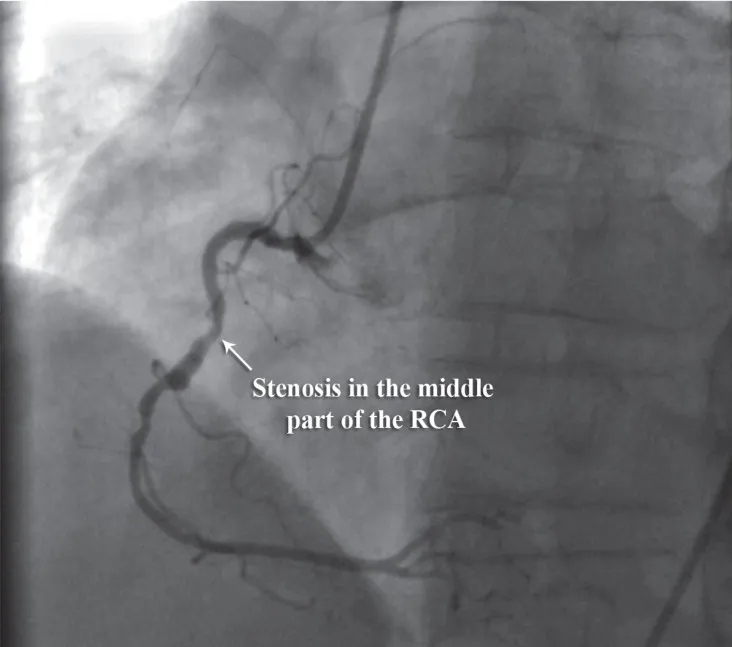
Left anterior oblique coronary angiographic image (B), showing an 80% stenosis in the middle part of the right coronary artery (RCA).
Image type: radiology (x_ray)